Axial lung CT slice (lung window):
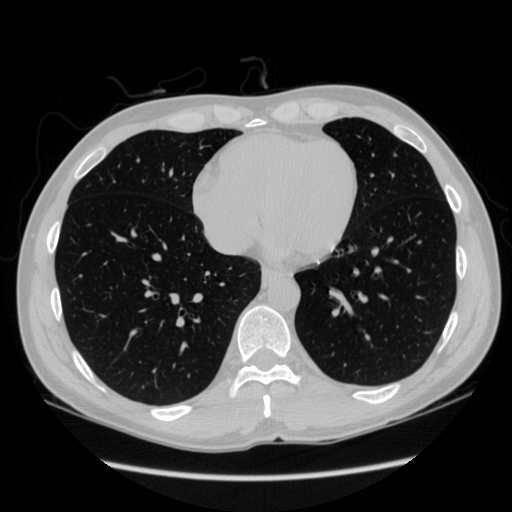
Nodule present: no